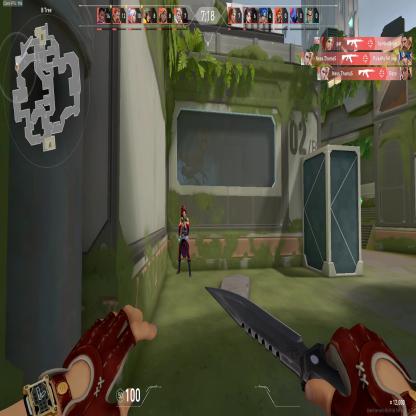
Label: enemy